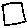
Label: square